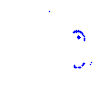
Particle: proton